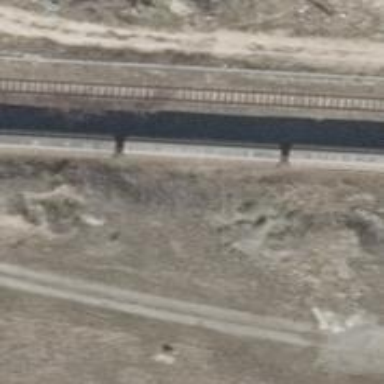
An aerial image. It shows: Railway yard in service.